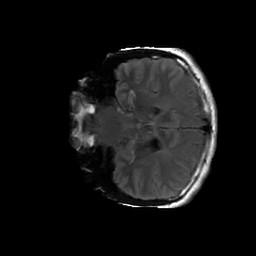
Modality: FLAIR
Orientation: coronal
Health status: ill
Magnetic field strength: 3 T